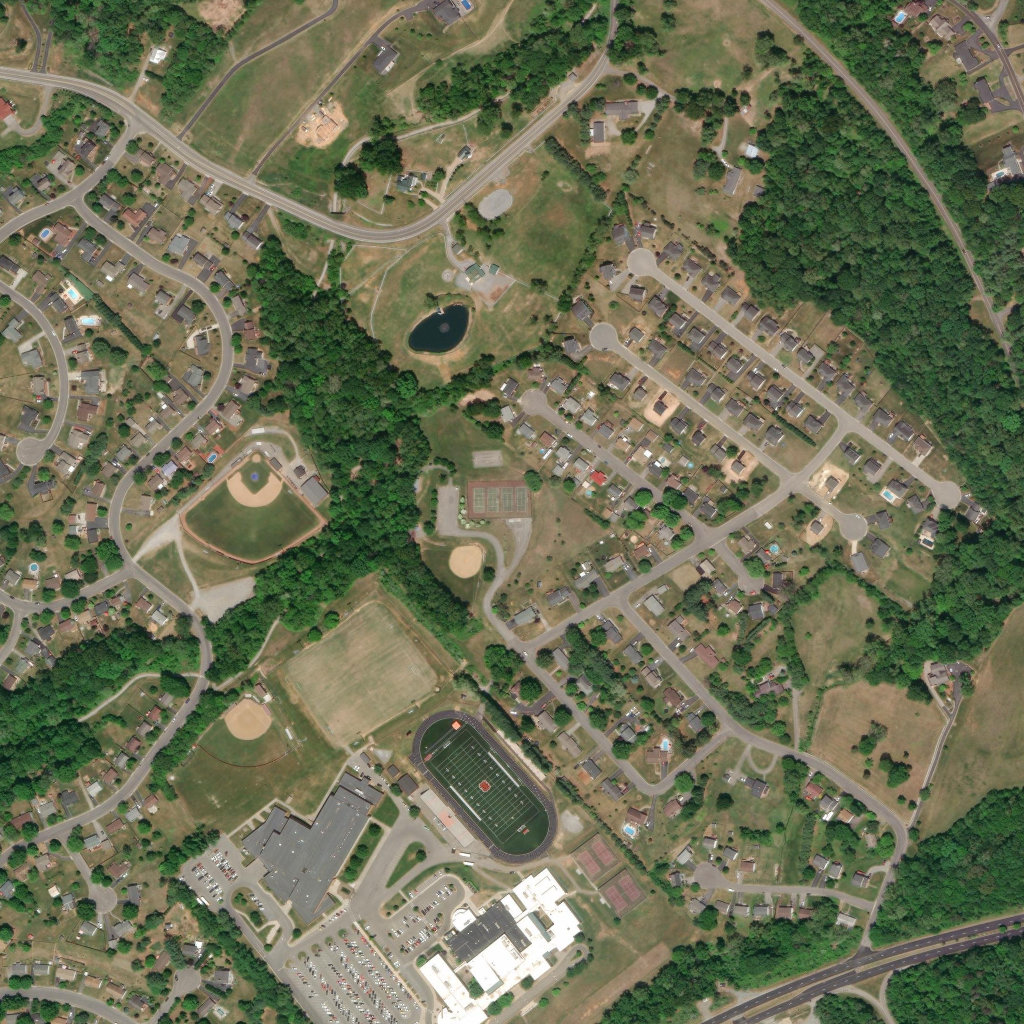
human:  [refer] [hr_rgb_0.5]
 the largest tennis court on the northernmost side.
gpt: <box>[[45, 47, 51, 50, 0]]</box>